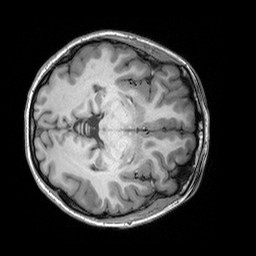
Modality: T1w
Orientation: axial
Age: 20
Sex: female
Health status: healthy
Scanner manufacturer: siemens
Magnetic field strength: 3 T
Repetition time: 2.3 s
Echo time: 0.00303 s